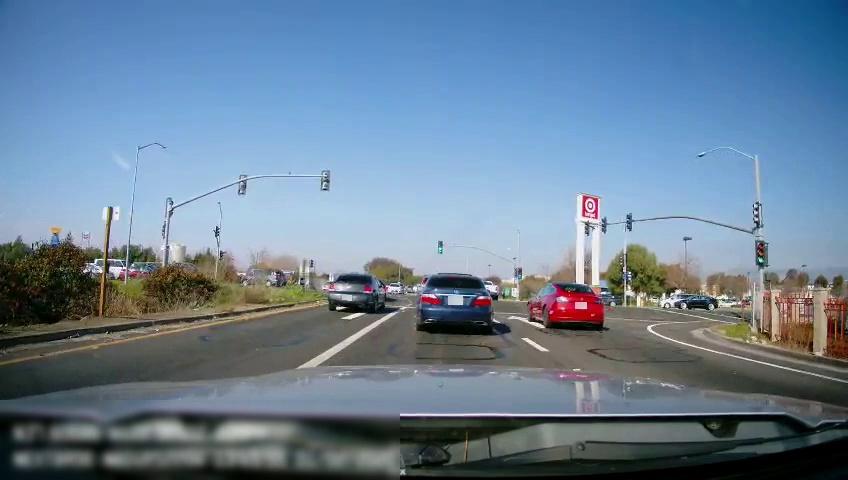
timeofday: Day
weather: Sunny
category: Drivable Space
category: Vehicles | Car
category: Vehicles | Van
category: Vehicles | Car
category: Vehicles | Car
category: Vehicles | Car
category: Vehicles | Van
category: Vehicles | Car
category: Vehicles | Car
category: Vehicles | Truck
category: Vehicles | Car
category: Vehicles | SUV
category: Vehicles | Car
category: Vehicles | Car
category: Vehicles | SUV
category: Vehicles | Car
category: Lanes | Alternate Lane
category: Lanes | Alternate Lane
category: Lanes | Current Lane
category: Lanes | Current Lane
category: Traffic | Lights
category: Traffic | Lights
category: Traffic | Lights
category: Traffic | Lights
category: Traffic | Lights
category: Traffic | Lights
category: Traffic | Lights
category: Traffic | Lights
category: Traffic | Lights
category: Traffic | Lights
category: Traffic | Lights
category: Traffic | Lights
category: Traffic | Lights
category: Traffic | Lights
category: Traffic | Lights
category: Traffic | Lights